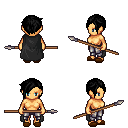
a pixel art fantasy rpg character, female body template, human, tanned skin, black cape, metal pants, black pixie cut hairstyle, brown slippers, spear, four views (front, back, left, right), 2x2 character sprite sheet, small pixel art, hard edges, no anti-aliasing